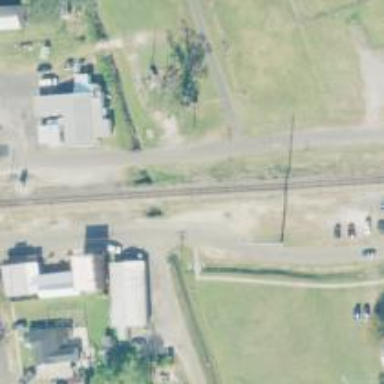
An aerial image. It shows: Site related to railway infrastructure.